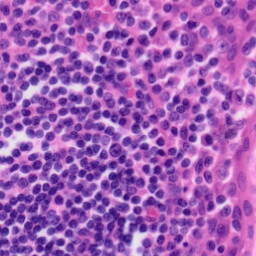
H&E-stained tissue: Tonsil